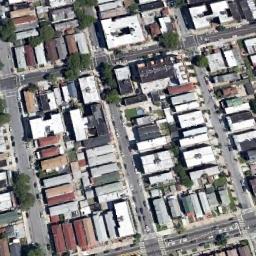
Label: residential